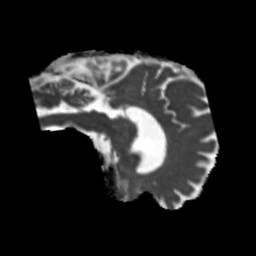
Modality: MD
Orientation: sagittal
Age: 70
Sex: male
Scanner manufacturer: siemens
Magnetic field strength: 3 T
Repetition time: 5.25 s
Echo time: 0.08 s